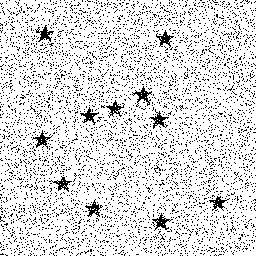
Squares: 0
Triangles: 0
Stars: 11
Total shapes: 11